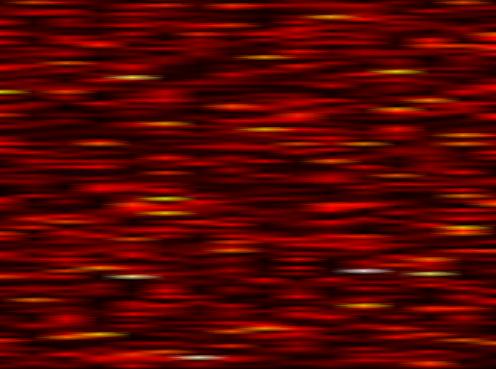
Label: UFMC